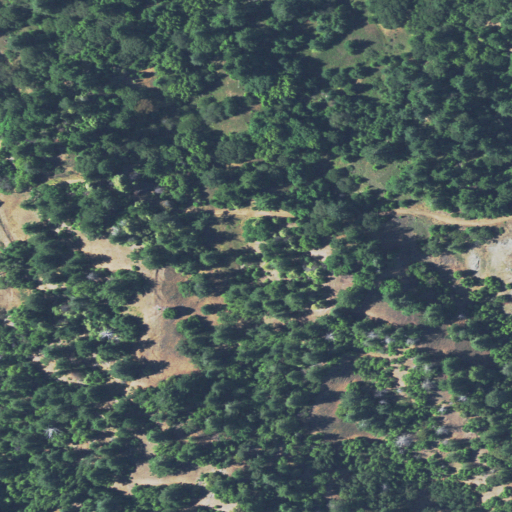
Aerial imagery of ridge(s) in California named Burnt Ridge containing evergreen forest, shrub, and mixed forest